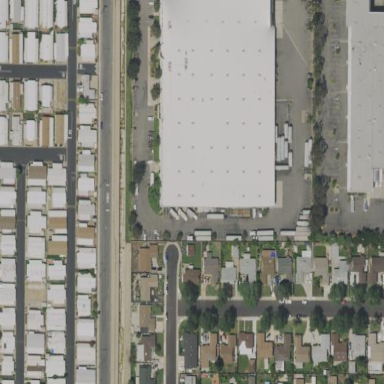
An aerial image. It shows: Warehouse building.